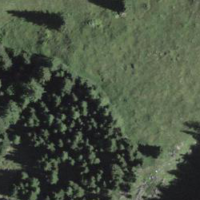
EUNIS habitat code: 43
Species observed at this site:
Parnassia palustris